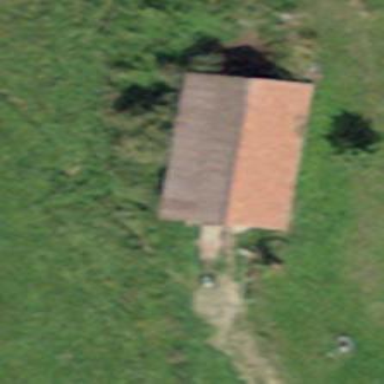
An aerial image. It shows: Farm auxiliary building.